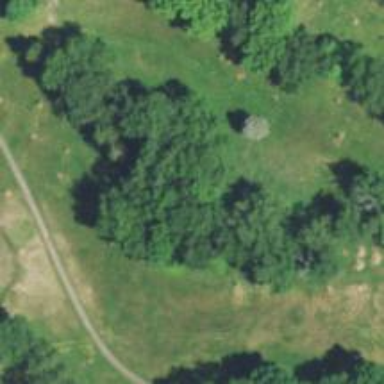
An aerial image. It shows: Golf fairway surrounded by grass.